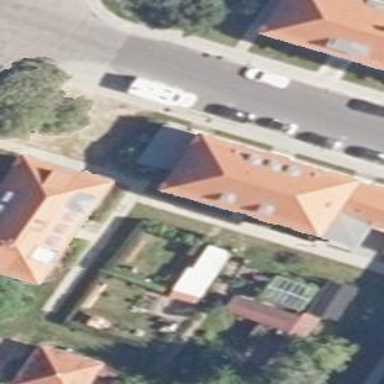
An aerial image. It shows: Building with red hipped roof.